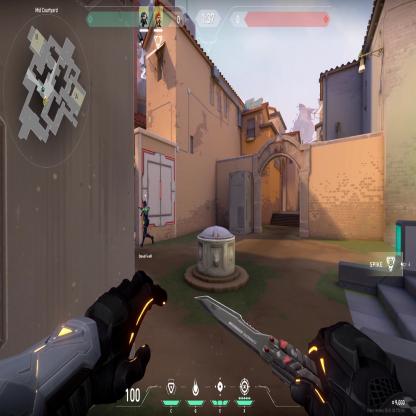
Label: teammate